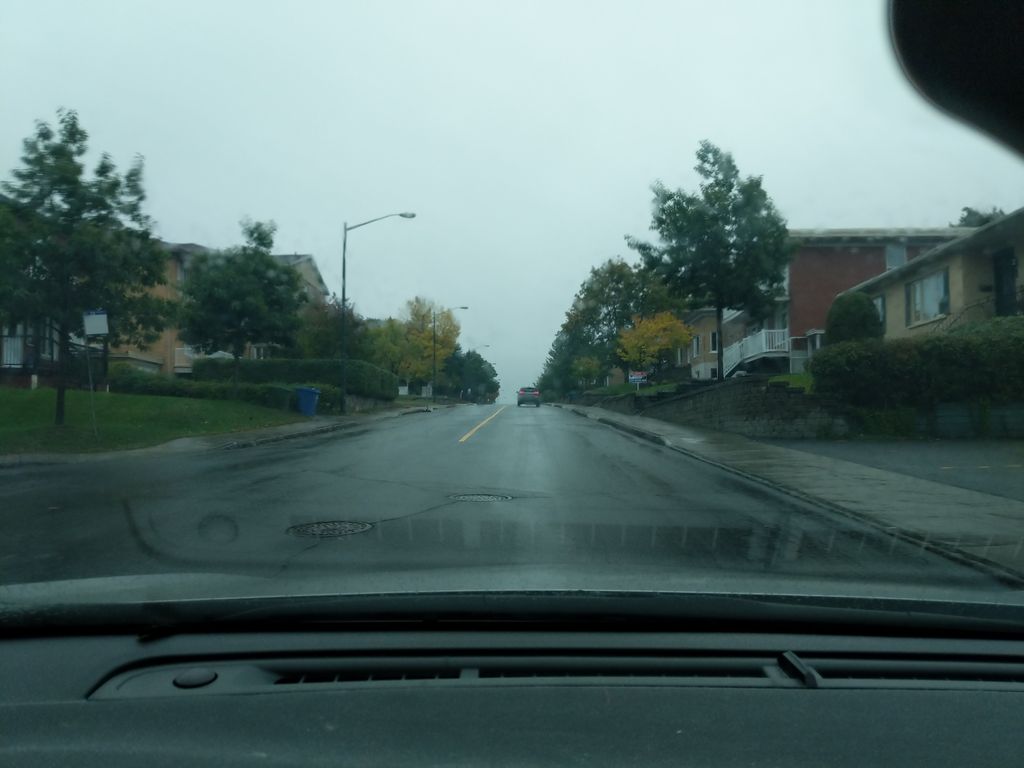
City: quebec_city